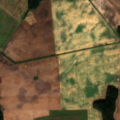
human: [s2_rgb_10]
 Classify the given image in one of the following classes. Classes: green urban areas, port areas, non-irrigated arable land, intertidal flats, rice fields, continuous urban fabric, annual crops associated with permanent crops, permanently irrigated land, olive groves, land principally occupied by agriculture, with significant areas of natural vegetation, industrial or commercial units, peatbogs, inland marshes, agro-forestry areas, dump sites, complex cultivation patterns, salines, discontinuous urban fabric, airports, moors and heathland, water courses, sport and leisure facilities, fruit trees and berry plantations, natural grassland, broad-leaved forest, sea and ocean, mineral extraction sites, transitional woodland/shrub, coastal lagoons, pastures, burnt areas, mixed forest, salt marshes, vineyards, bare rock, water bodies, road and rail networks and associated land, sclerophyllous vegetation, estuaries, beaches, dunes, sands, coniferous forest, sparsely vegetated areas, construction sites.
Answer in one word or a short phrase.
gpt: non-irrigated arable land, mixed forest